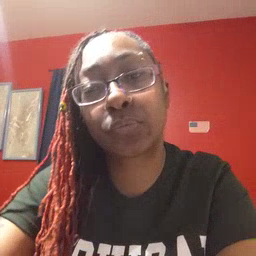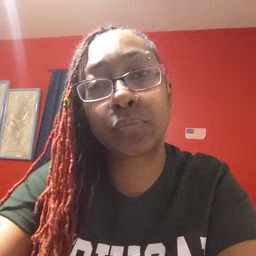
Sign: bedroom